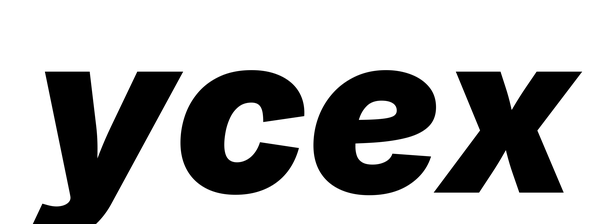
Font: Inter-Italic_Black_Italic